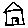
Label: house